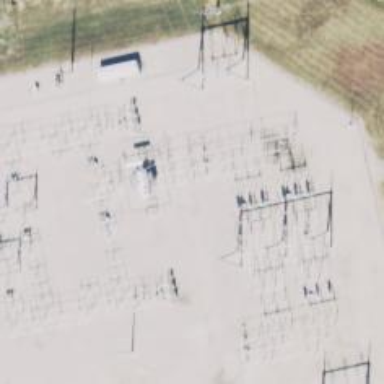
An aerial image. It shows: Switch used for power control.